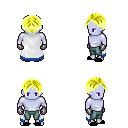
a pixel art fantasy rpg character, male body template, dark elf, purple skin, white trimmed cape, teal pants, gold parted hairstyle, metal gloves, black slippers, four views (front, back, left, right), 2x2 character sprite sheet, small pixel art, hard edges, no anti-aliasing